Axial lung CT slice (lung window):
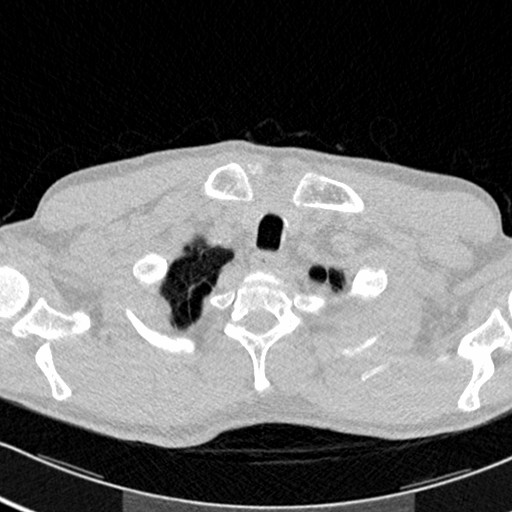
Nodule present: no